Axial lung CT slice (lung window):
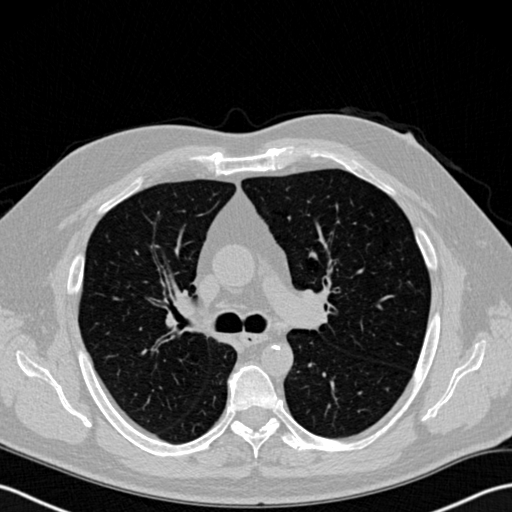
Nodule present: no